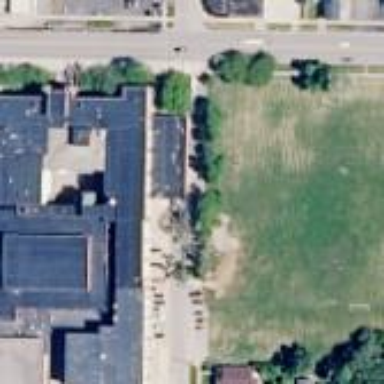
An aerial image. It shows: School building.